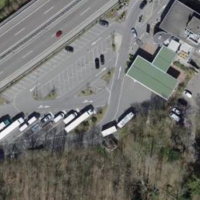
EUNIS habitat code: 57
Species observed at this site:
Veronica persica
Lamium galeobdolon
Prunus spinosa